Current action and preconditions to check: trajectory_clear

Your task: For each precondition in the list above, predict whether it will hold at this action.

Consider the current scene as observed from the mobile robot's camera, and analyze the predicted future states of all dynamic agents (e.g., people, animals, vehicles, or any moving entities) within the NEXT SECOND.

IMPORTANT: Only answer "very likely" if you are absolutely certain—based on strong, clear evidence—that a dynamic agent will violate the precondition in the predicted future state. Do NOT answer "very likely" for unlikely, ambiguous, or low-probability risks.

Ask yourself for each precondition: Is there a high probability, with clear and convincing evidence, that the predicted future states of any dynamic agent will interfere with the predicted future state of the currently executing action within the NEXT SECOND, causing that precondition to fail?

Assess the risk level based on these predictions. Use "likely" or "very likely" if motions create a clear risk of interference.

Use "neutral" or "improbable" if agents are nearby but their predicted paths are clearly diverging or non-conflicting.

Failure Risk Categories: "very improbable", "improbable", "neutral", "likely", "very likely"

Answer Format: Output ONLY the probability_of_failure value from these categories: "very improbable", "improbable", "neutral", "likely", "very likely"

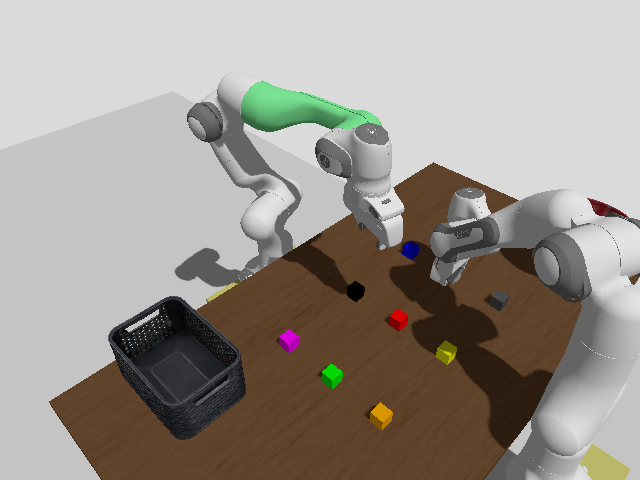

Answer: improbable